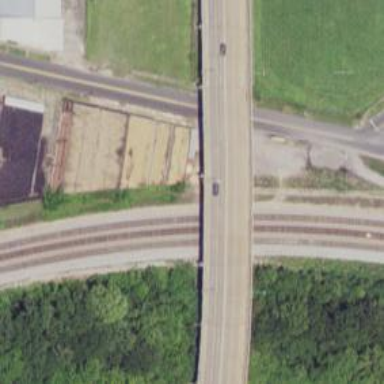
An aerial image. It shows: Railway siding with rails.